Field crop: tomato
Growth stage: 1
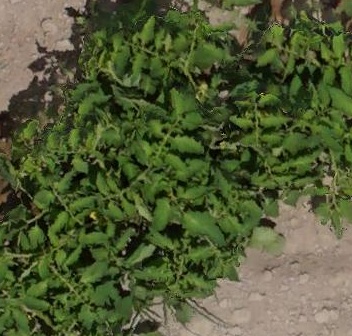
Species: tomato